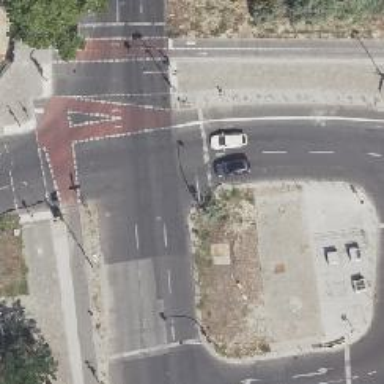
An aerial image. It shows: Road with traffic signals.